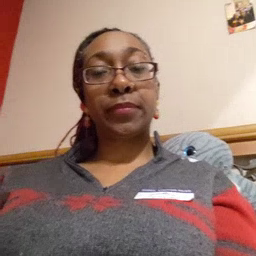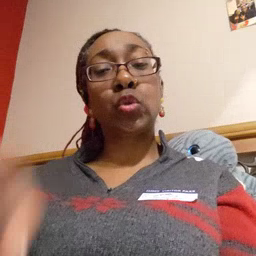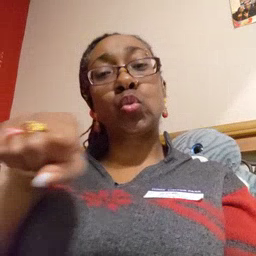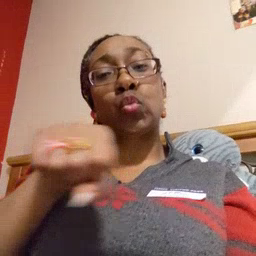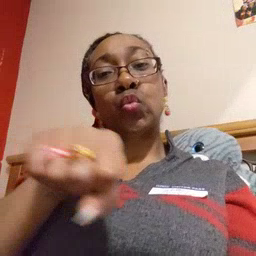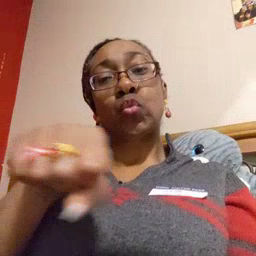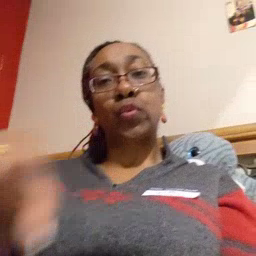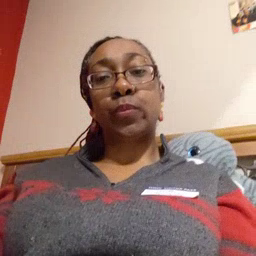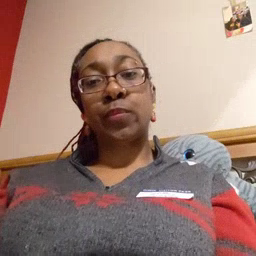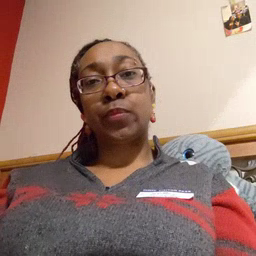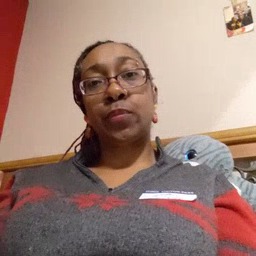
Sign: shoe